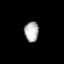
Tissue: prostate
Cell type: T cells
Senescence score: 0.3173
Nuclear area (px): 277
Mean DAPI intensity: 179.495